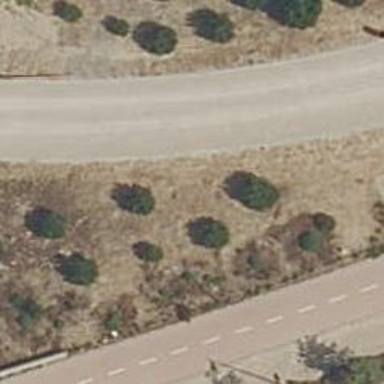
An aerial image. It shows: Footway with gravel surface.